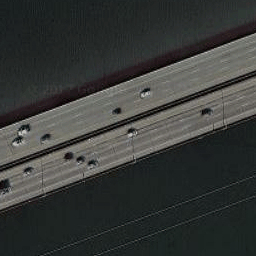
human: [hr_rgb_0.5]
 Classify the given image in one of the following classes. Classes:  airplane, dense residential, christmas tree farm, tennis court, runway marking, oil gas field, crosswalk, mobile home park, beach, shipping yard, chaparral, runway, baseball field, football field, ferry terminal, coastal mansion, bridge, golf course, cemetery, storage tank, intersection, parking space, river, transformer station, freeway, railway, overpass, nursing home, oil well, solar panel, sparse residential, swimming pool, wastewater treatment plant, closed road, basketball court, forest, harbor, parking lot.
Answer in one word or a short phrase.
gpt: bridge